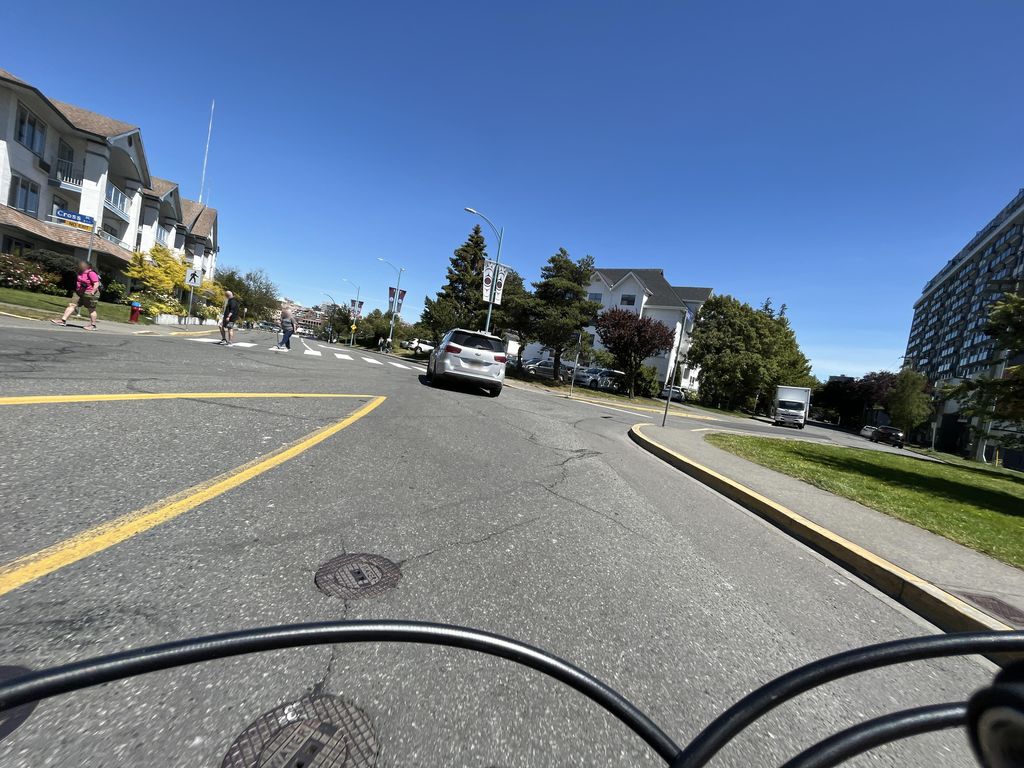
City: victoria